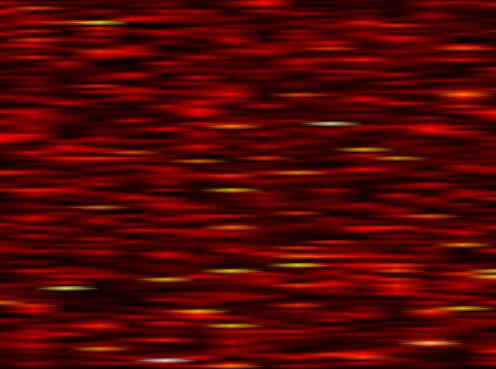
Label: FBMC